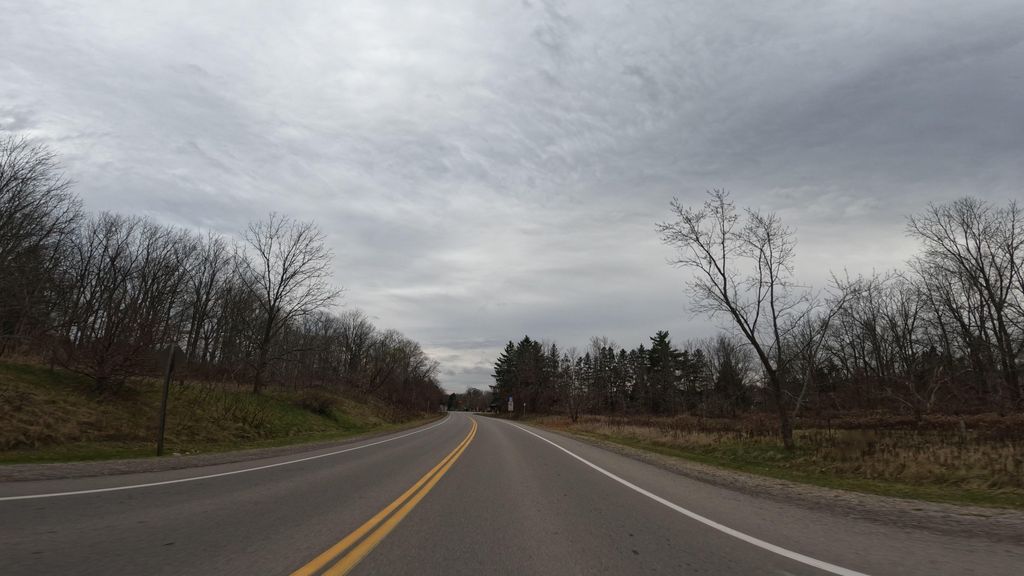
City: hamilton